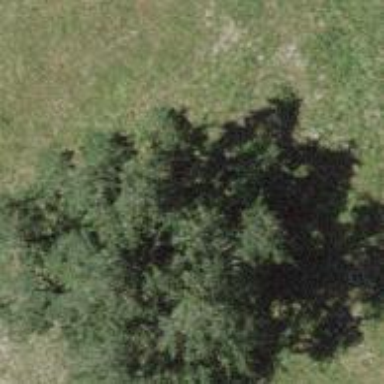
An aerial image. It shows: Beautiful tree in nature.